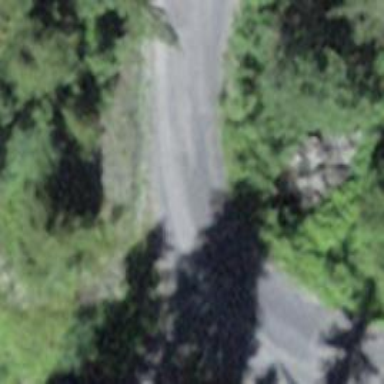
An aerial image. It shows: Downhill unpaved road with bridge. The road is unclassified and is groomed for classic skiing.